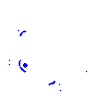
Particle: kaon